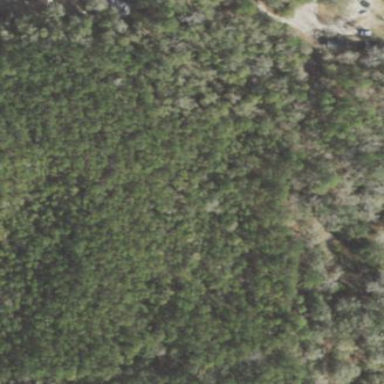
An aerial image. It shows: Mixed woodland area with various types of leaves.